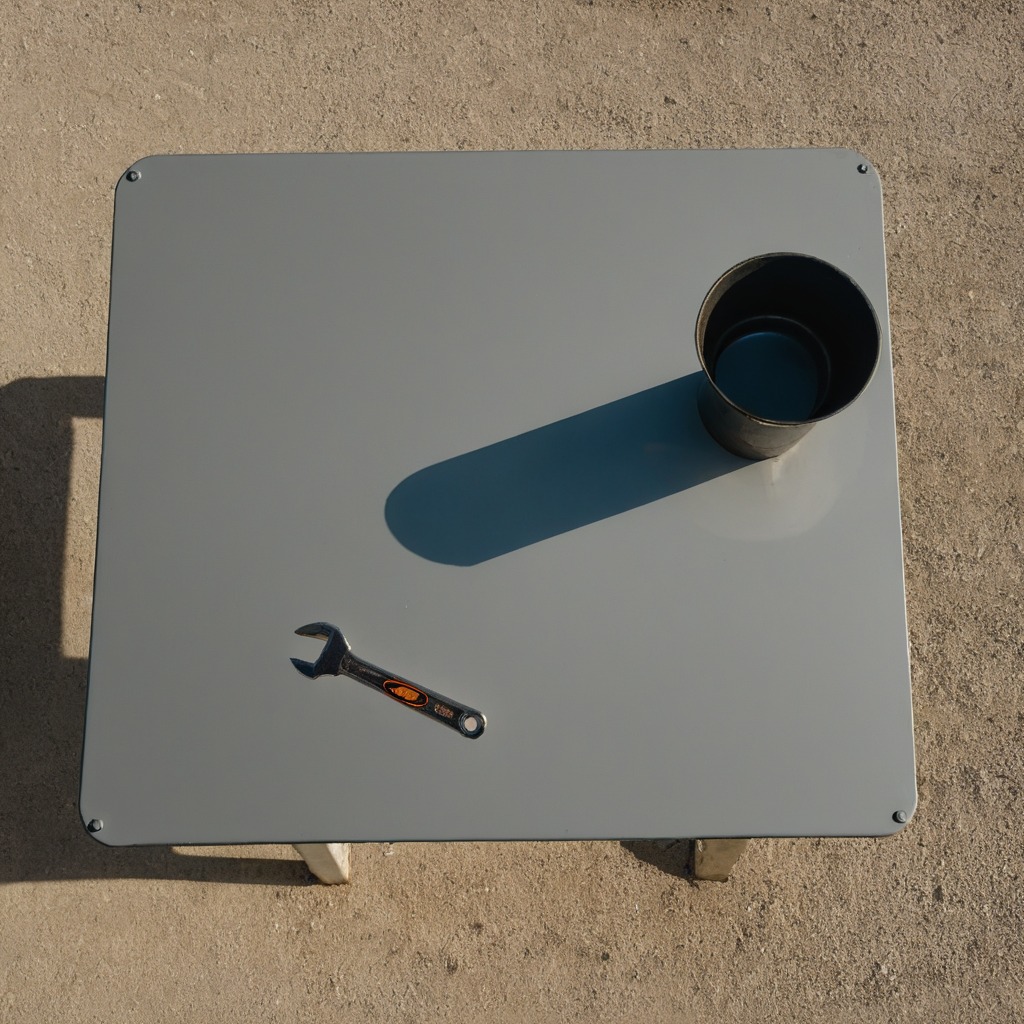
An wrench is lying on the table in a temporary outdoor tool station.